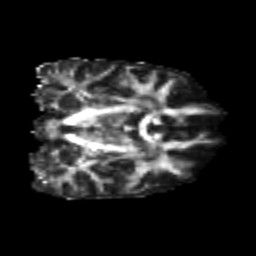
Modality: FA
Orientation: coronal
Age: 23
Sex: female
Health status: healthy
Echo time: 0.074 s